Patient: sex M, age 64
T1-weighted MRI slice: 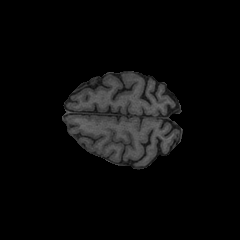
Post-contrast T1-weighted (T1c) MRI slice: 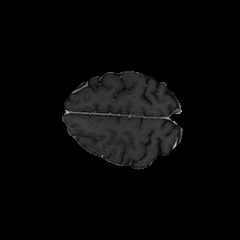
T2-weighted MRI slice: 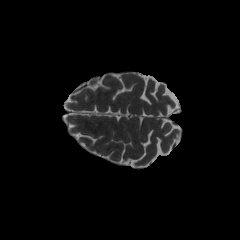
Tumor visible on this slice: no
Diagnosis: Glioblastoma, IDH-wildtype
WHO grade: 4